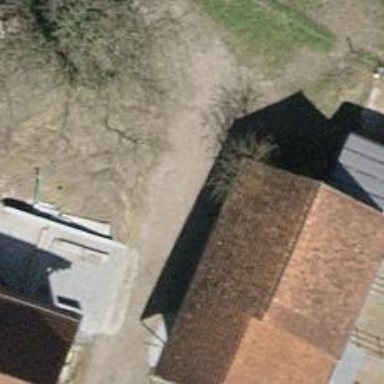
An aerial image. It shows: Driveway with compacted surface.